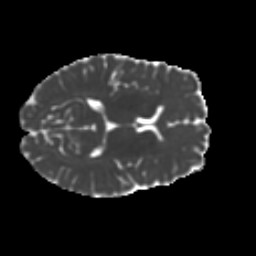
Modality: MD
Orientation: axial
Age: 21
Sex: female
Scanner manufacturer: ge
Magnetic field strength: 3 T
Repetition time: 7.8 s
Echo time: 0.0606 s